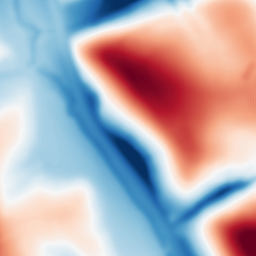
Category: multiscale
Decomposition family: dog
Decomposition parameters: sigma_low: 3
sigma_high: 50
Upsampling method: fft_zeropad
Upsampling parameters: scale: 8
Upsampling scale: 8